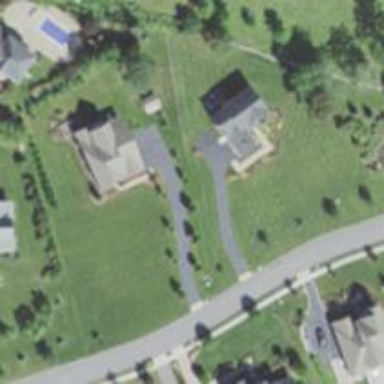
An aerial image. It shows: Residential driveway designated as service road.